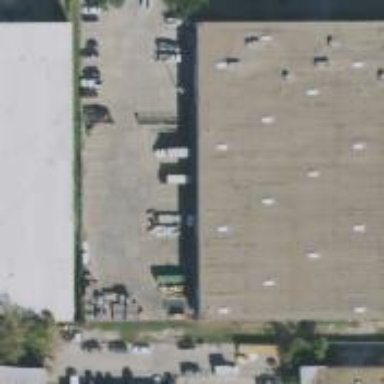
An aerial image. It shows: Warehouse building.